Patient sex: M
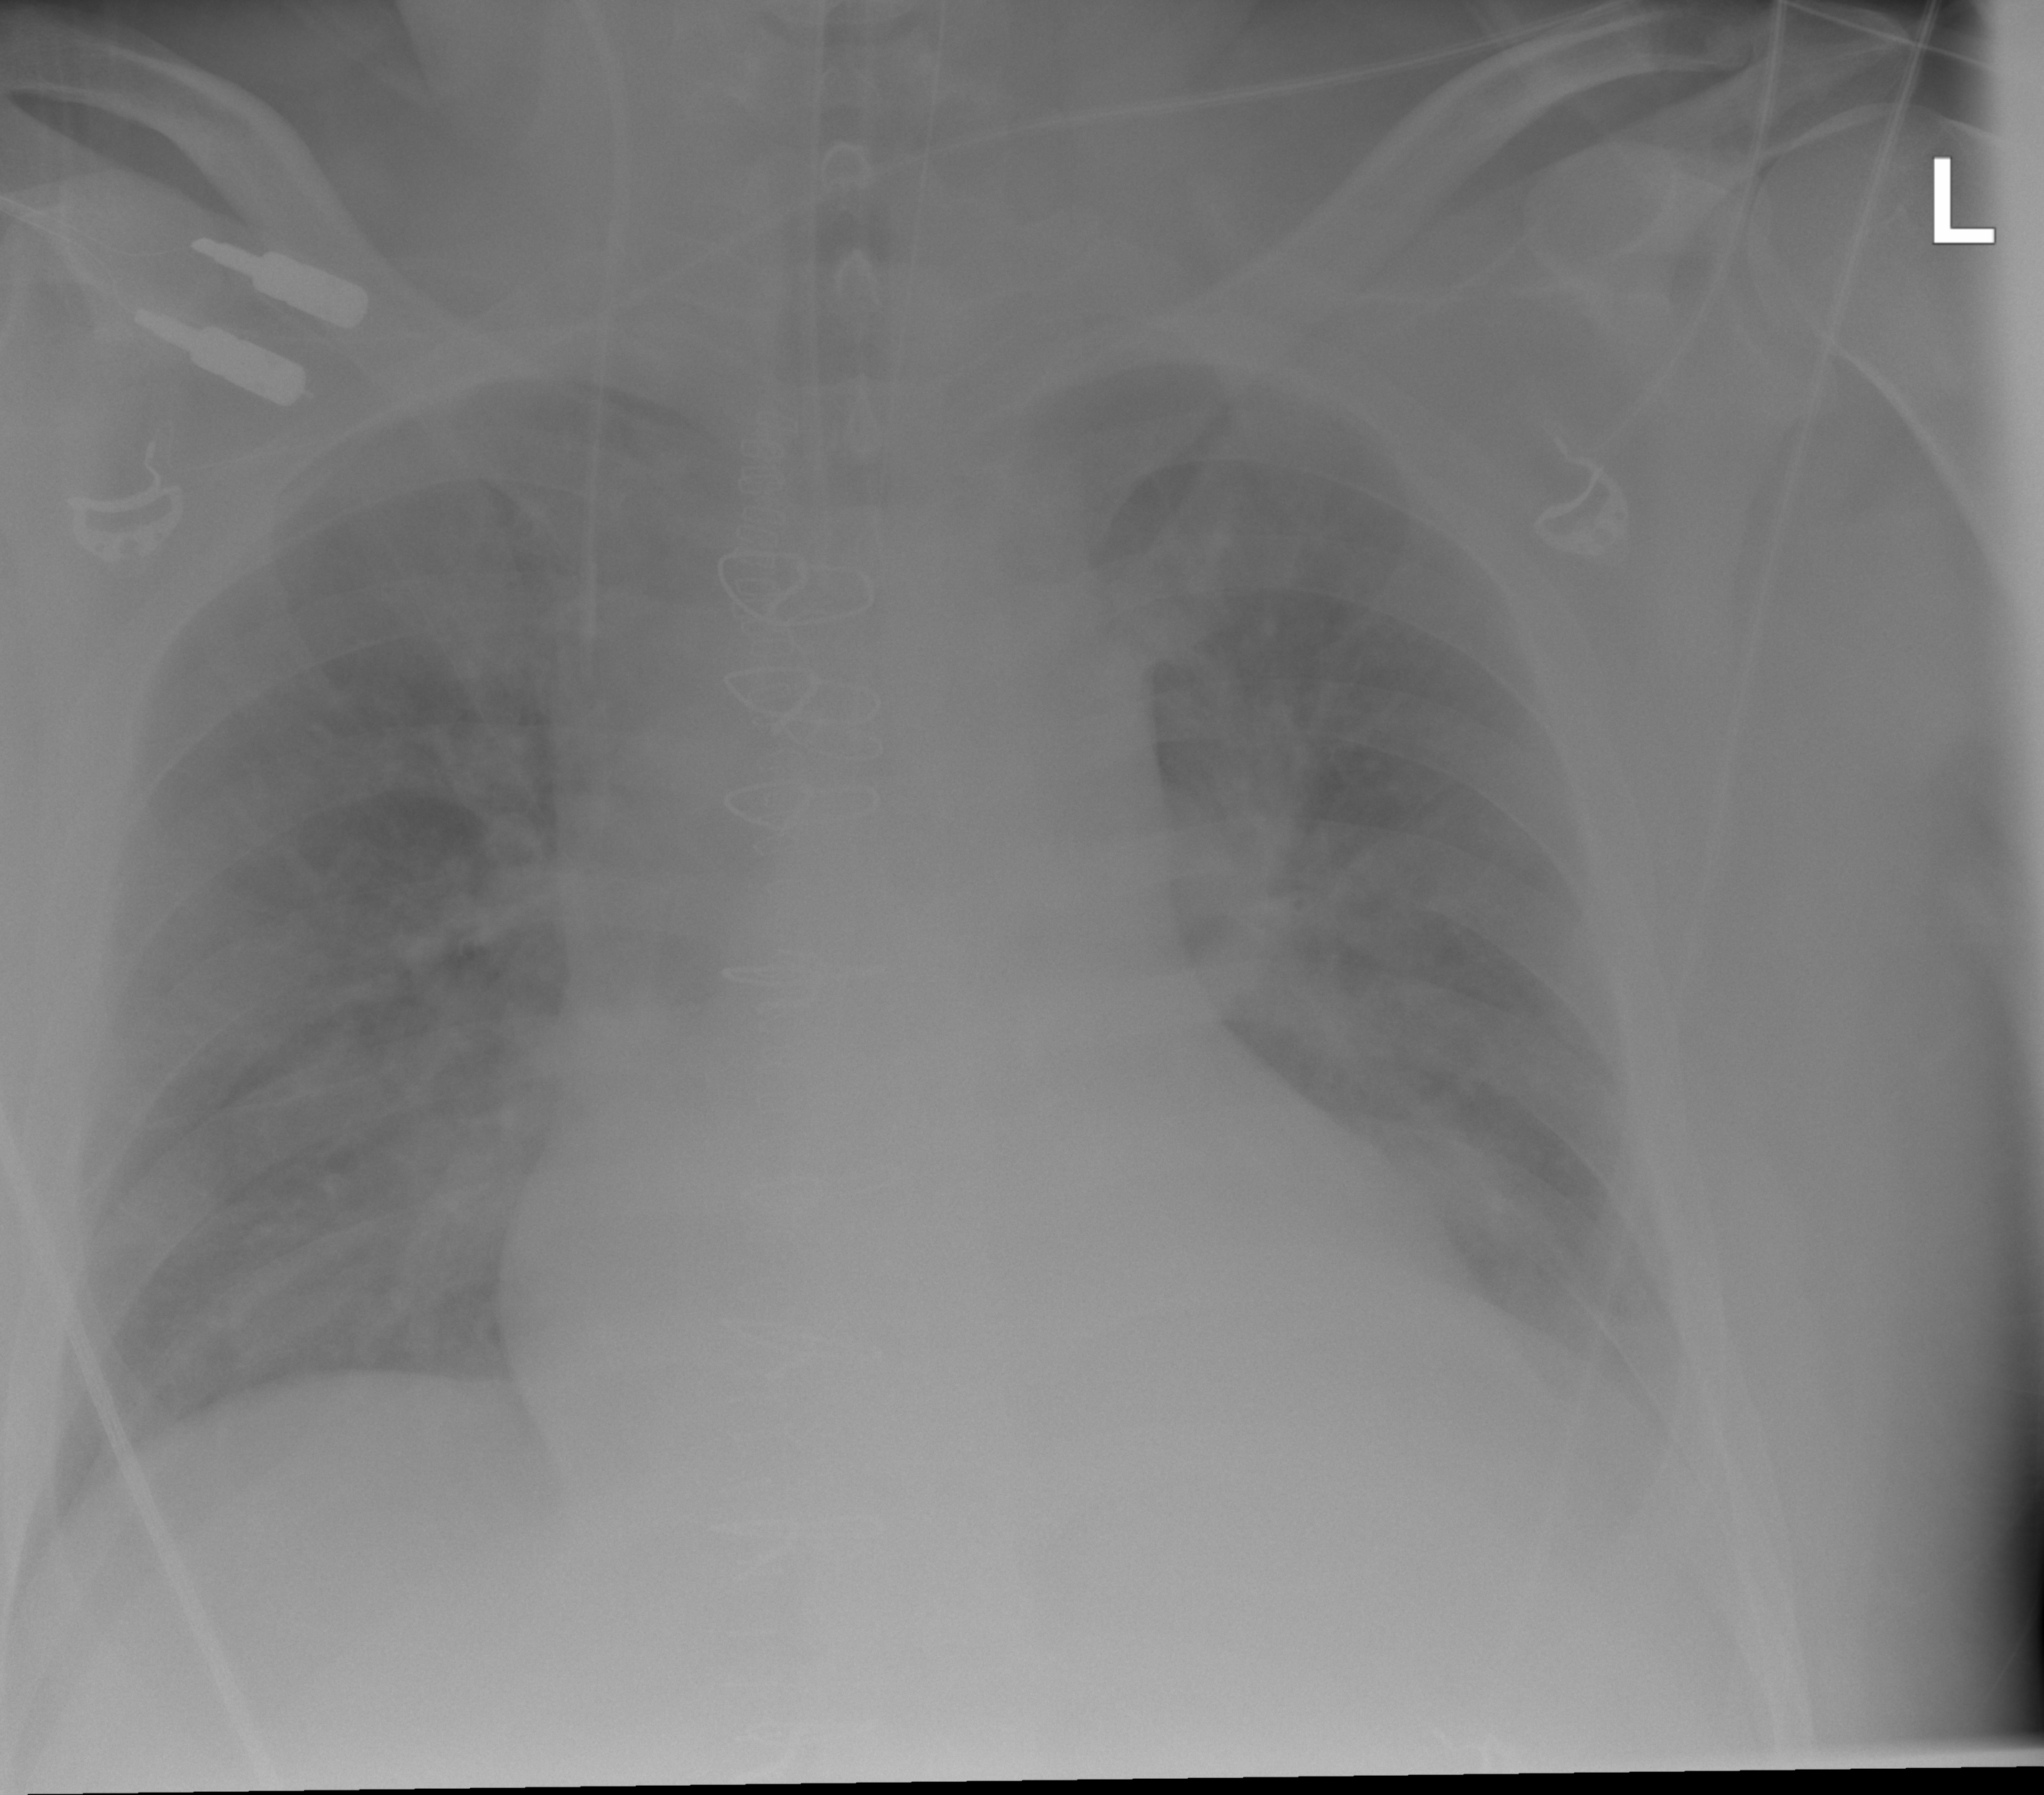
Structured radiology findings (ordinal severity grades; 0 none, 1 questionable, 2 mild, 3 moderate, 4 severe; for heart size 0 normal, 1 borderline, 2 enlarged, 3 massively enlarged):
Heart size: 1
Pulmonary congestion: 2
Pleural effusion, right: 0
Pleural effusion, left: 2
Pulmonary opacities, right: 2
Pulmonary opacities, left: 2
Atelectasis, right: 0
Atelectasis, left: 2